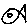
Label: fish